Question: I've created Spring 3 MVC project via Spring Tool Suite template and I have integrated Spring security there.. Everything works except accessing the static content.
When I create only MVC app and have my static content in '/src/webapp/WEB-INF/resources/'and put '<resources mapping="/resources/**" location="src/main/webapp/WEB-INF/resources" />' to my 'applicationContext.xml', it works well...But I can't add this code to my 'applicationContext.xml' with security...the code doesn't even compile..Any idea what to write to my web.xml to make this work?
My 'applicationContext.xml' file looks like this:
'''
<?xml version="1.0" encoding="UTF-8"?>
<beans xmlns="http://www.springframework.org/schema/beans"
xmlns:xsi="http://www.w3.org/2001/XMLSchema-instance" xmlns:context="http://www.springframework.org/schema/context"
xmlns:security="http://www.springframework.org/schema/security"
xsi:schemaLocation="
http://www.springframework.org/schema/beans http://www.springframework.org/schema/beans/spring-beans-3.0.xsd
http://www.springframework.org/schema/context http://www.springframework.org/schema/context/spring-context-3.0.xsd
http://www.springframework.org/schema/security http://www.springframework.org/schema/security/spring-security-3.1.xsd">
<context:annotation-config />
<context:component-scan base-package="cz.cvut.fit.genepi.controllers" />
<import resource="classpath:applicationContext-security.xml" />
<bean
class="org.springframework.web.servlet.view.InternalResourceViewResolver">
<property name="prefix" value="/WEB-INF/views/" />
<property name="suffix" value=".jsp" />
</bean>
'''
It's weird that when using code above, mapping view-controller works allrigh, but when I'm using this, I get this error 'The prefix mvc:resources is not bound'
'''
<?xml version="1.0" encoding="UTF-8"?>
<beans xmlns="http://www.springframework.org/schema/beans"
xmlns:xsi="http://www.w3.org/2001/XMLSchema-instance" xmlns:context="http://www.springframework.org/schema/context"
xmlns:security="http://www.springframework.org/schema/security"
xmlns:mvc="http://www.springframework.org/schema/mvc"
xsi:schemaLocation="
http://www.springframework.org/schema/beans http://www.springframework.org/schema/beans/spring-beans-3.0.xsd
http://www.springframework.org/schema/context http://www.springframework.org/schema/context/spring-context-3.0.xsd
http://www.springframework.org/schema/security http://www.springframework.org/schema/security/spring-security-3.1.xsd
http://www.springframework.org/schema/mvc
http://www.springframework.org/schema/mvc/spring-mvc-3.1.xsd">
<context:annotation-config />
<context:component-scan base-package="cz.cvut.fit.genepi.controllers" />
<import resource="classpath:applicationContext-security.xml" />
<bean
class="org.springframework.web.servlet.view.InternalResourceViewResolver">
<property name="prefix" value="/WEB-INF/views/" />
<property name="suffix" value=".jsp" />
</bean>
<mvc:resources mapping="/resources/**" location="/resources/" />
</beans>
'''
structure of the solution:

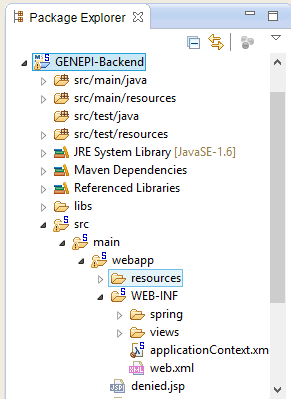
Answer: The code should be in your app context definition(applicationContext.xml), and the location is relative to deployment root :
'''
<mvc:resources location="/resources/" mapping="/resources/**"/>
'''
you'll need this at top of config file
'''
xmlns:mvc="http://www.springframework.org/schema/mvc"
'''
and then
'''
xsi:schemaLocation = http://www.springframework.org/schema/mvc
http://www.springframework.org/schema/mvc/spring-mvc-3.1.xsd
'''
I think there may be someo confusion, the normal wdirectory structure is something like this:
'''
src/main/java
src/main/resources
src/main/webapp
src/main/webapp/WEB-INF
src/main/webapp/WEB-INF/jsps
src/main/webapp/css
'''
The css directory is just an example, I acually have javascipt, and image directries as well, some people prefer just one called for example "static-assets". But calling it resources is rather confusing. The src/main/resource/ directory actually contains config files for the whole project (I put my appContext.xml's in there and log.properties files), it gets copied to WEB-INF on deployment and should not be used for mapping an static resources.
Eg, in my example woul dactualyl be mapped like this :
'''
<mvc:resources location="/css/" mapping="/css/**"/>
'''